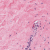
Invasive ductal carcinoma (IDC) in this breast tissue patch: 0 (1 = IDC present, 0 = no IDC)